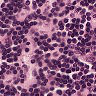
Metastatic tissue present: no